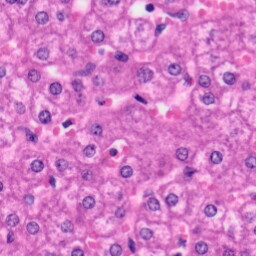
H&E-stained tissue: Liver